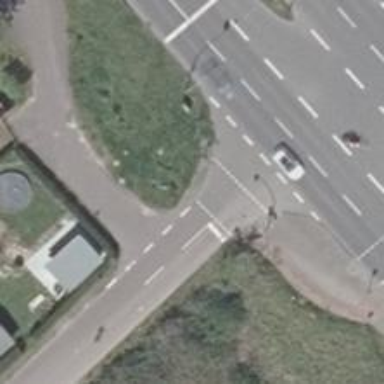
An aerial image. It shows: Road with traffic signals.